Interaction volume radius: 10 \u00c5
Interaction volume height: 15 \u00c5
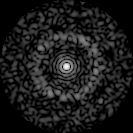
Disorder parameter: 0.8284